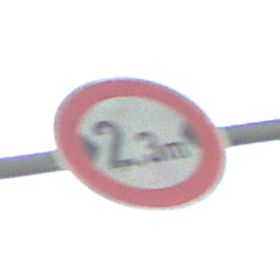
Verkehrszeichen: TatsaechlicheBreite2Komma3
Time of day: MorningAfternoon
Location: Outdoor (Nature)
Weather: PartlyCloudy
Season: NotSpecified
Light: Natural